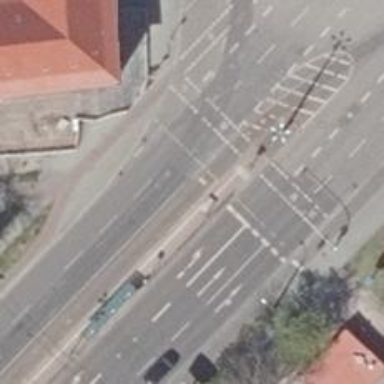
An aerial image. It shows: Tram stop position for public transport.